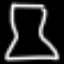
Label: hourglass